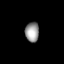
Tissue: lung
Cell type: Endothelial cells
Senescence score: 0.6867
Nuclear area (px): 264
Mean DAPI intensity: 154.133